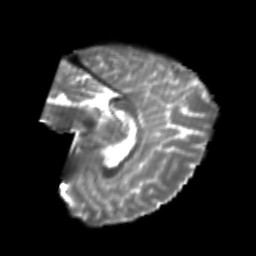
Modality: T2w
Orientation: sagittal
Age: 22
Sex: female
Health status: healthy
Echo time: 0.074 s